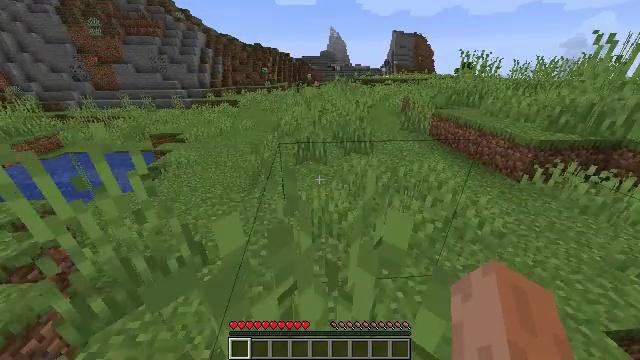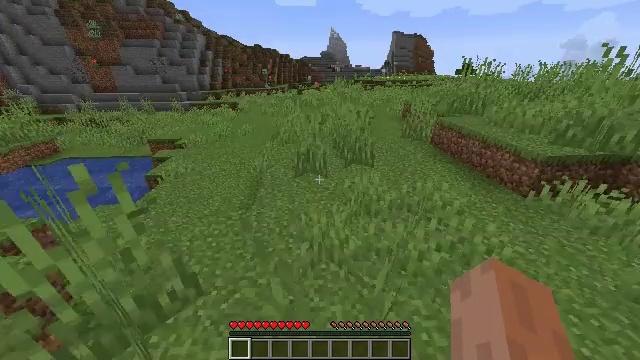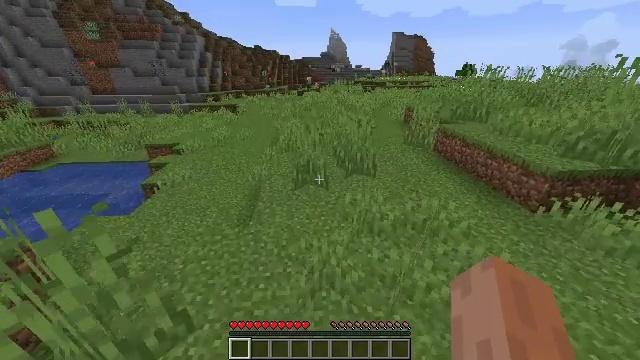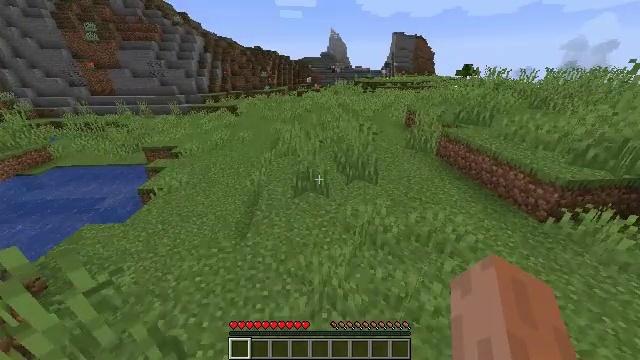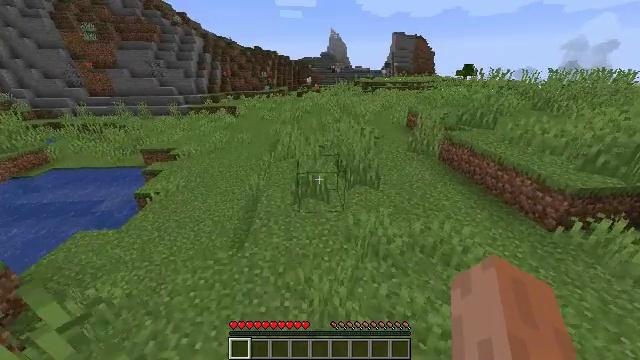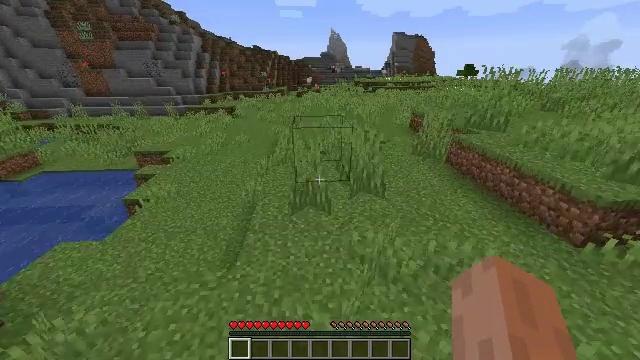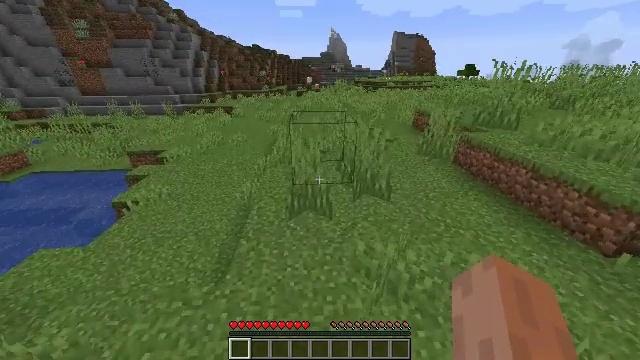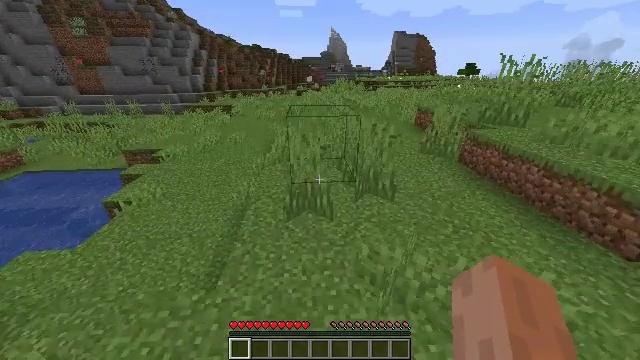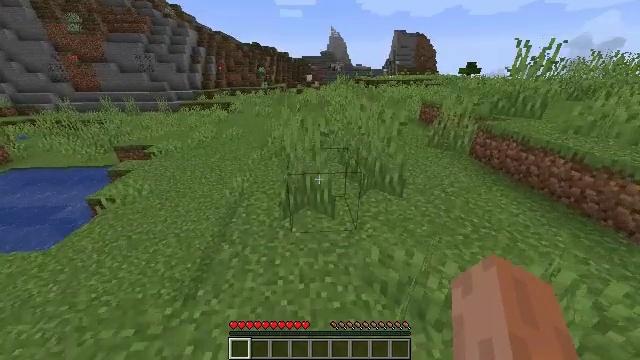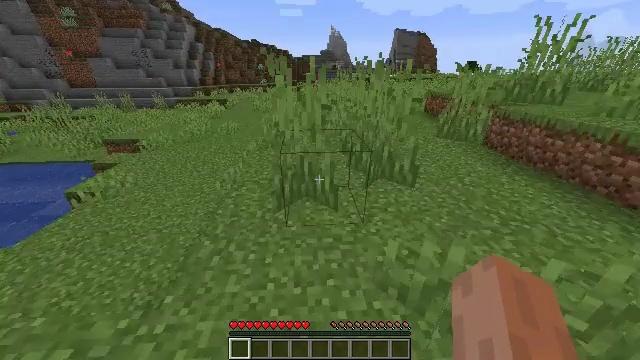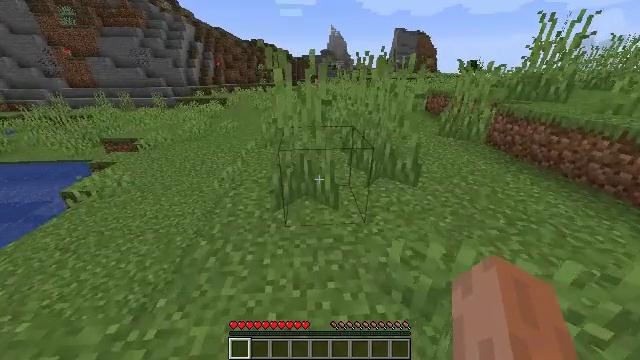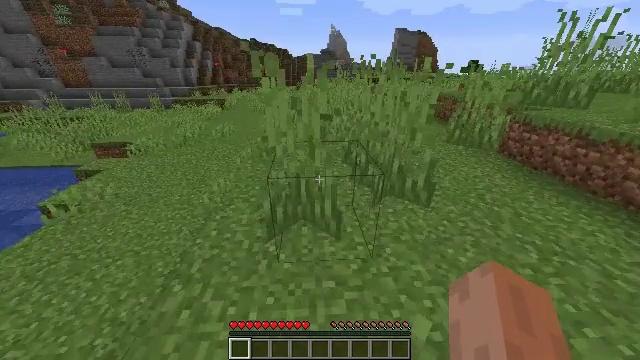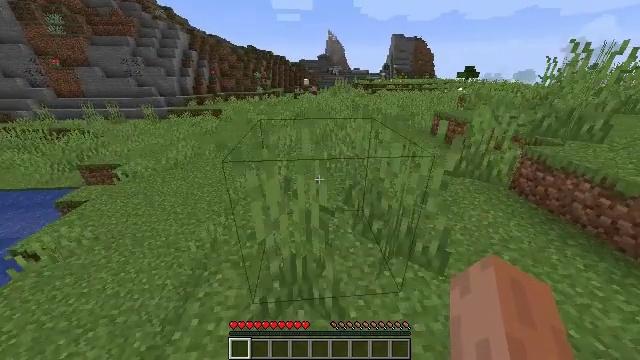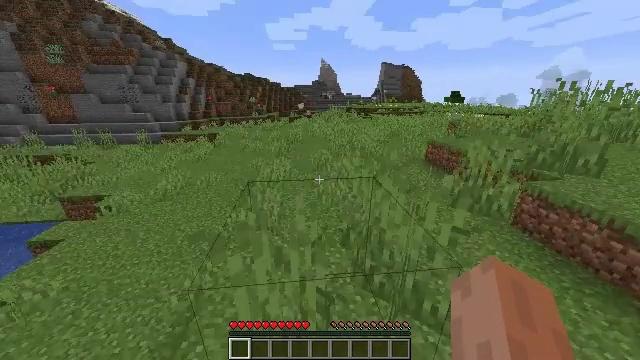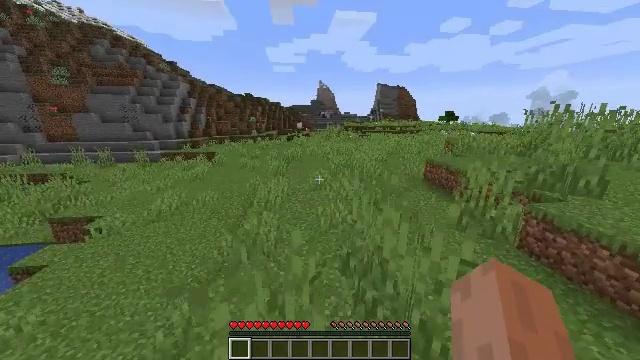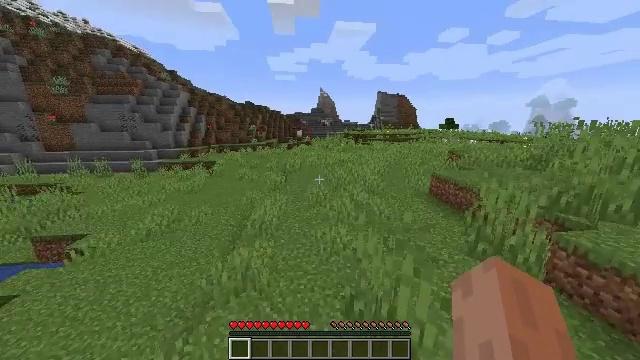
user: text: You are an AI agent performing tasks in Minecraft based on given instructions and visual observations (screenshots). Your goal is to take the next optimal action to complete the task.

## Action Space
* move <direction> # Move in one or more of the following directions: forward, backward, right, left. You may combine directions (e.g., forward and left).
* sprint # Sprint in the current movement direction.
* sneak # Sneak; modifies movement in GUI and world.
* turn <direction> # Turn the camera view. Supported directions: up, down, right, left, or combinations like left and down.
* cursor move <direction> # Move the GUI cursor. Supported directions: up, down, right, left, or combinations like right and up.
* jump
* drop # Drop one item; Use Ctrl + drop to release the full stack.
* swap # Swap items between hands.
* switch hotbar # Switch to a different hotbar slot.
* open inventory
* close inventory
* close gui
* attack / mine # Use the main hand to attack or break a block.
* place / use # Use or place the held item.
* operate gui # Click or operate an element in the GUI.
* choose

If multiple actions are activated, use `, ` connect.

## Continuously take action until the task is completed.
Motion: motion action
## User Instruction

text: Pick the peony from the grass.
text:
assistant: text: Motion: move forward, sprint, jump
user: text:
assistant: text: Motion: move forward, sprint, jump
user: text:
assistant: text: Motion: move forward, sprint, jump
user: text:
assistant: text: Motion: move forward, sprint, jump
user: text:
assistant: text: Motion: move forward, sprint, jump
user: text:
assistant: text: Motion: move forward, sprint, jump
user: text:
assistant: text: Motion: move forward, sprint, jump
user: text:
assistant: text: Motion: move forward, sprint, jump
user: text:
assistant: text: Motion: move forward, sprint, jump
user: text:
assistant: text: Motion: move forward, sprint, jump
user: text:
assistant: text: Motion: move forward, sprint, jump
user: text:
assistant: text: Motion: move forward, sprint, jump
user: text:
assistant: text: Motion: move forward, sprint, turn right and up, jump
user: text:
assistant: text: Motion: move forward and move right, sprint, turn up, jump
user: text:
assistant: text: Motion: move forward and move right, sprint, turn up, jump
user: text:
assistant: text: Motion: move forward and move right, sprint, jump
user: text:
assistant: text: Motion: move forward and move right, sprint, jump
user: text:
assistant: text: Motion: move forward and move right, sprint, jump
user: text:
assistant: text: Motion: move forward and move right, sprint, jump
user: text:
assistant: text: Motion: move forward and move right, sprint, jump
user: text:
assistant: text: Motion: move forward and move right, sprint, jump
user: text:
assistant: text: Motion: move forward and move right, sprint, jump
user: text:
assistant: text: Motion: move forward and move right, sprint, jump
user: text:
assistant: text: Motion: move forward and move right, sprint, jump
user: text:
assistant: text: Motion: move forward and move right, sprint, jump
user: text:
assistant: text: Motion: move forward and move right, sprint, jump
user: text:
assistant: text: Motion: move forward and move right, sprint, jump
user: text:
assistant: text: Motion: move forward and move right, sprint, jump
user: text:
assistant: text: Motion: move forward and move right, sprint, jump
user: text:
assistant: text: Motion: move forward and move right, sprint, jump